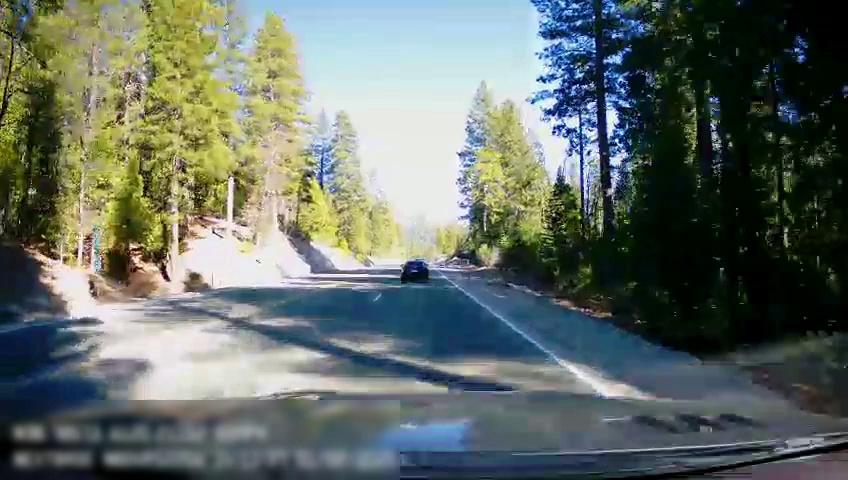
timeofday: Day
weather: Sunny
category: Drivable Space
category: Vehicles | Car
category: Lanes | Opposite Lane
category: Lanes | Current Lane
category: Lanes | Current Lane
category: Lanes | Opposite Lane
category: Lanes | Current Lane